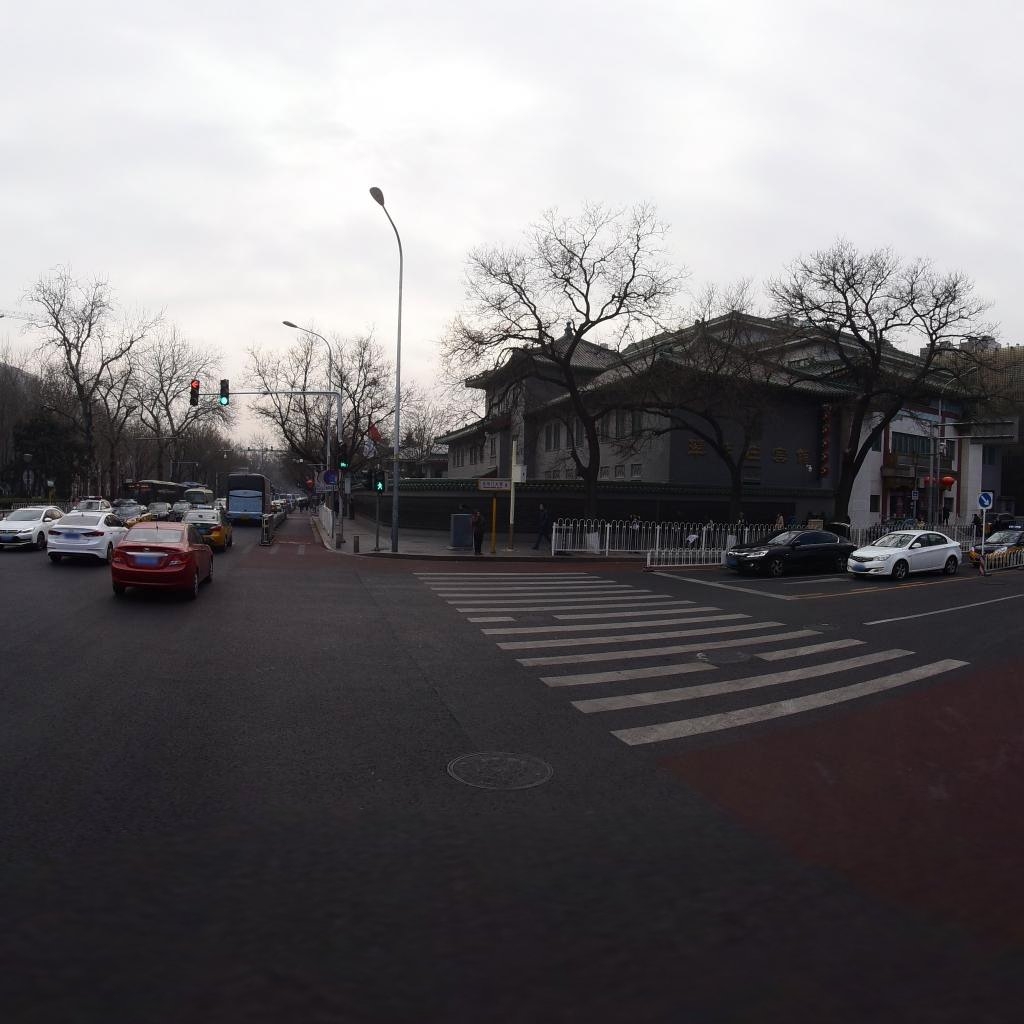
Region: Dongcheng
Road damage annotations: longitudinal crack, manhole cover, manhole cover, manhole cover, manhole cover